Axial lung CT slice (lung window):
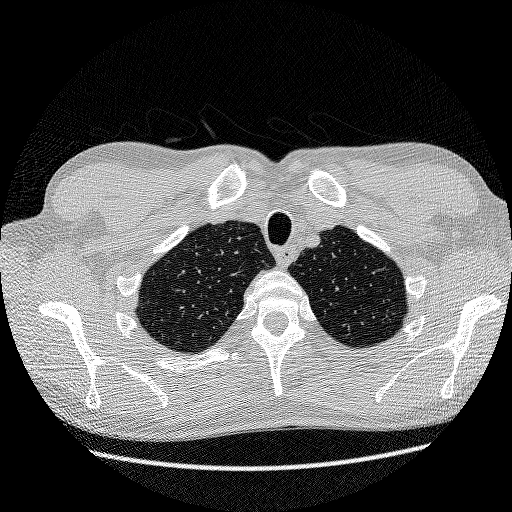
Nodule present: no